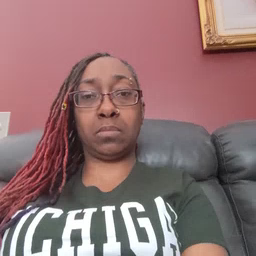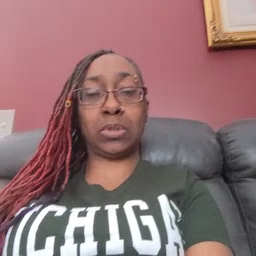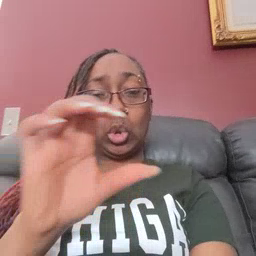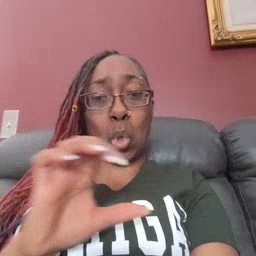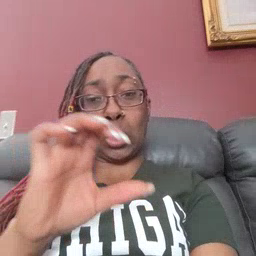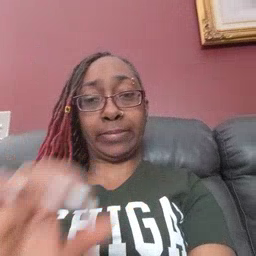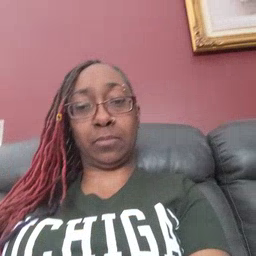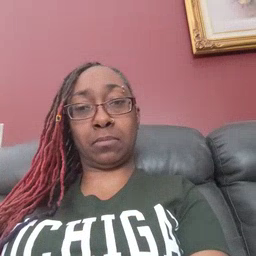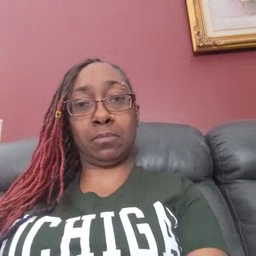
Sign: chocolate